Aerial crown-view tile of a tropical tree (Barro Colorado Island, Panama), acquired 20241112:
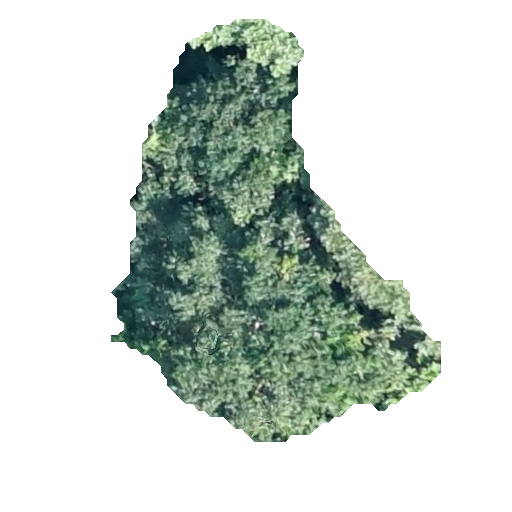
Species: Trattinnickia aspera
GBIF accepted scientific name: Trattinnickia aspera
Crown area: 123.715 m²